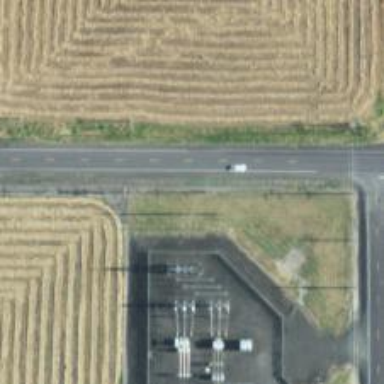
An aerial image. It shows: Power pole.